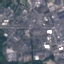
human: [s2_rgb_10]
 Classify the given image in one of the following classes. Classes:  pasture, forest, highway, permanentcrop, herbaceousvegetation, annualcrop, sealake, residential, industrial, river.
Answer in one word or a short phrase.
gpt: Industrial